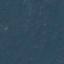
Label: Forest